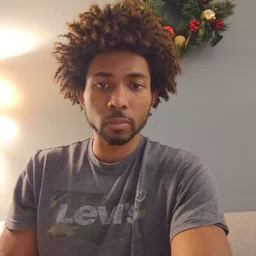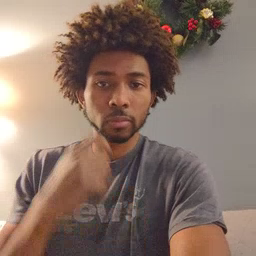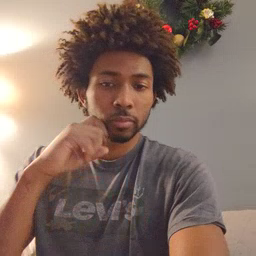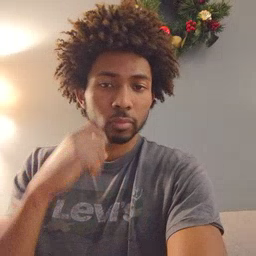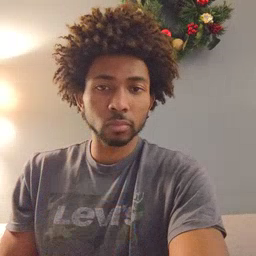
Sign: apple